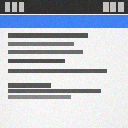
Screen state: on